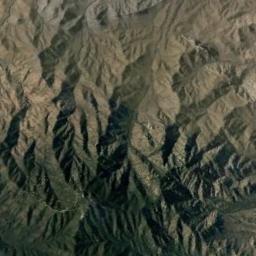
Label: mountain